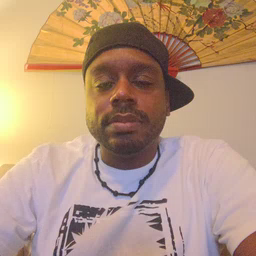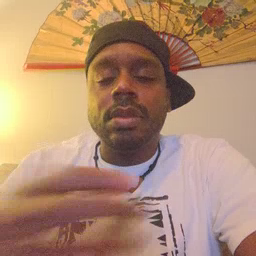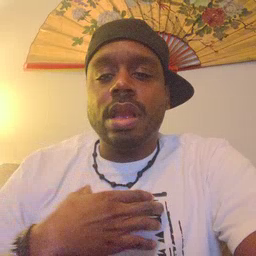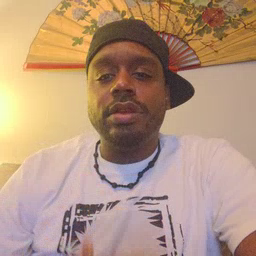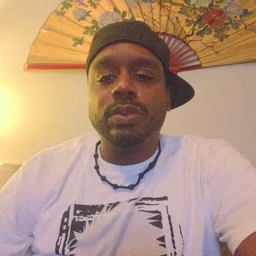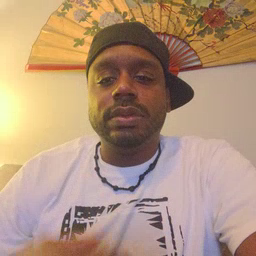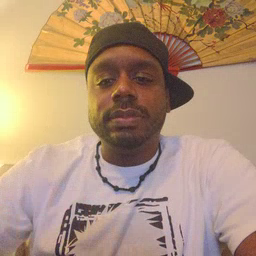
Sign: hungry